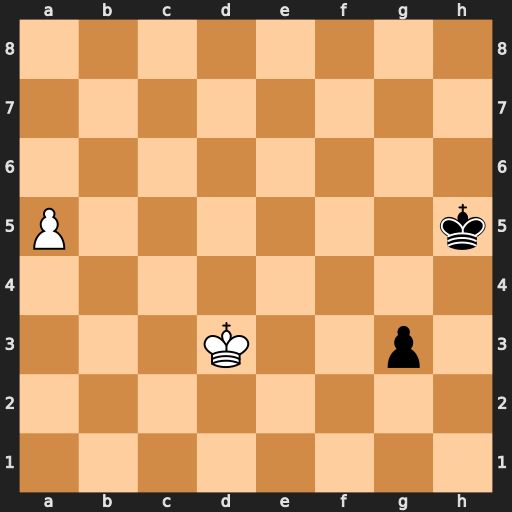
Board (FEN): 8/8/8/P6k/8/3K2p1/8/8
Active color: w
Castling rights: -
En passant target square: -
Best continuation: Ke2 Kg4 Kf1 Kh3 Kg1